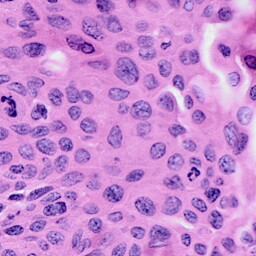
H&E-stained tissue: Cervix